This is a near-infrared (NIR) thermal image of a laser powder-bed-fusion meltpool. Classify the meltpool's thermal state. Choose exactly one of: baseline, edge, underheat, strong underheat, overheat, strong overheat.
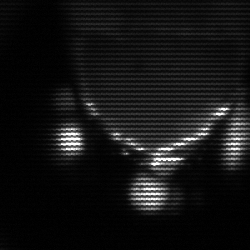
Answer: baseline